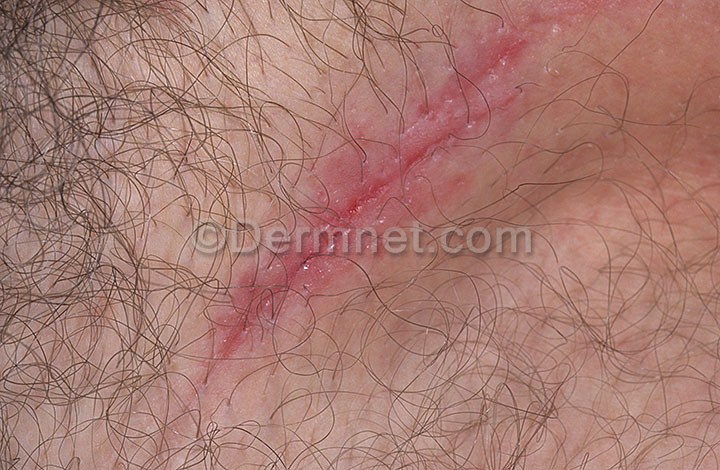
Disease: Tinea Ringworm Candidiasis and other Fungal Infections